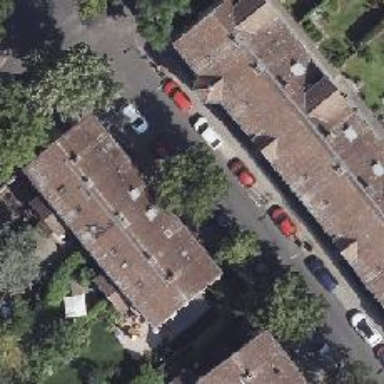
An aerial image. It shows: There is collision protection in place for parking obstacles.